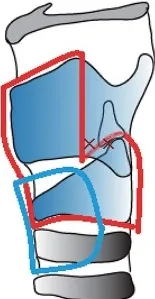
Clinical findings in case 3. (B) Operative schema. The removed area is encircled by a red line, and the permanent tracheostoma is located in the area surrounded by a blue line.
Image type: radiology (x_ray)